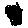
Label: hexagon